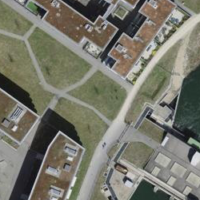
EUNIS habitat code: 56
Species observed at this site:
Onopordum acanthium
Pilosella officinarum